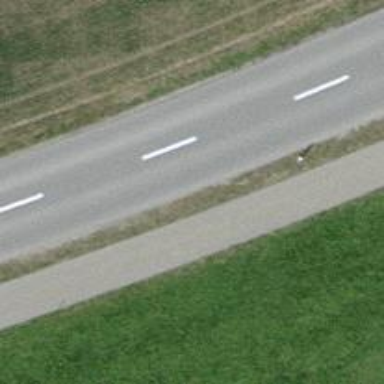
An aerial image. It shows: Tertiary road.